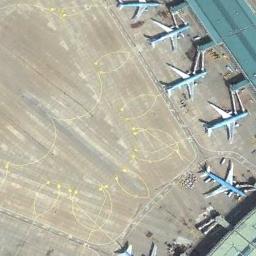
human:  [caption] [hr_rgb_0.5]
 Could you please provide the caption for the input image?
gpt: Five airplanes with a blue pattern were parked on the airport .

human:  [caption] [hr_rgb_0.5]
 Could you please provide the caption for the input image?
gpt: Some blue planes parked next to the terminal with blue roof and an open area on their left .

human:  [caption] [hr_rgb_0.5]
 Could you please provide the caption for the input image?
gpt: Here are five blue planes parked on the ground, And the roof of the building next to them is also blue .

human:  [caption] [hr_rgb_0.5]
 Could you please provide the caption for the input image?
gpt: Five blue planes were stopped beside the terminal .

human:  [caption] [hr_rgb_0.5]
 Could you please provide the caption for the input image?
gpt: Five planes are parked at the airport next to the building .